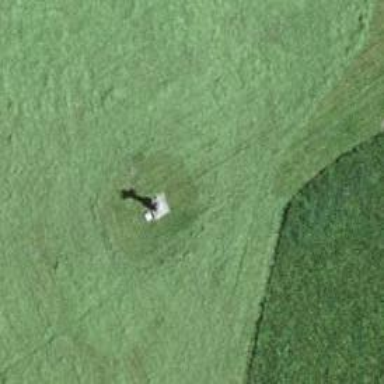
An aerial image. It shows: Historic wayside cross.